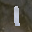
Label: 1